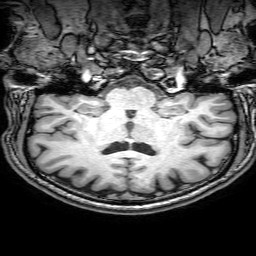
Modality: T1w
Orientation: sagittal
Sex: male
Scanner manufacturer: philips
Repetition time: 0.008253 s
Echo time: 0.00378 s